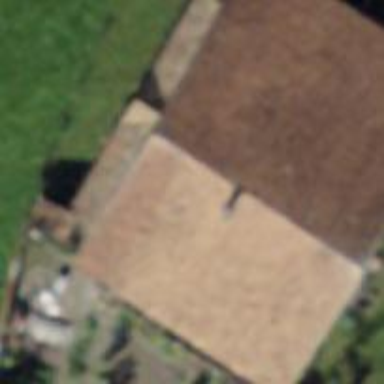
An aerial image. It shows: Farm building.